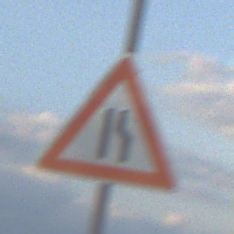
Verkehrszeichen: EinseitigVerengteFahrbahnRechts
Umgebung: Outdoor, Nature
Tageszeit: SunriseSunset
Wetter: PartlyCloudy
Licht: Natural
Jahreszeit: NotSpecified
Kontrast: LowContrast